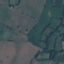
Land use / land cover class: Pasture